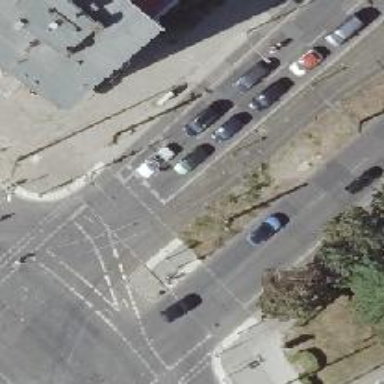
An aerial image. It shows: Tram crossing on the railway.